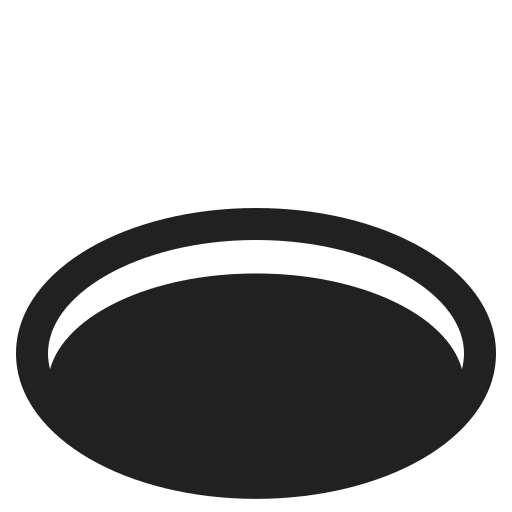
hole high contrast